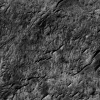
Atmospheric dust classification: not_dusty